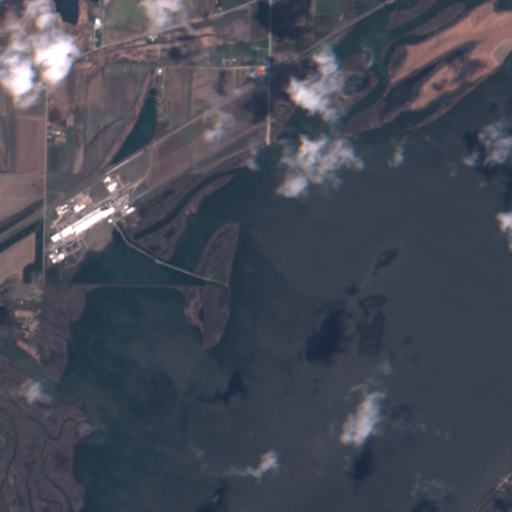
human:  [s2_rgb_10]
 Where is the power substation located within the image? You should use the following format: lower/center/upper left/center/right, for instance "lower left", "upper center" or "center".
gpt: The power substation is located in the center left of the image.
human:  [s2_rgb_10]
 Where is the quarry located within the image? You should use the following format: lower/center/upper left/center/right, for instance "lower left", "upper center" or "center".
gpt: The quarry is located in the upper left of the image.
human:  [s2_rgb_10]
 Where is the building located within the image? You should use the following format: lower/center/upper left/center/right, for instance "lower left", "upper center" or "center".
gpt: The building is located in the lower right of the image.
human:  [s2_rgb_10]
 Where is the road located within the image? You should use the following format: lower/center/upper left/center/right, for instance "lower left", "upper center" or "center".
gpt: There is no road in the image.